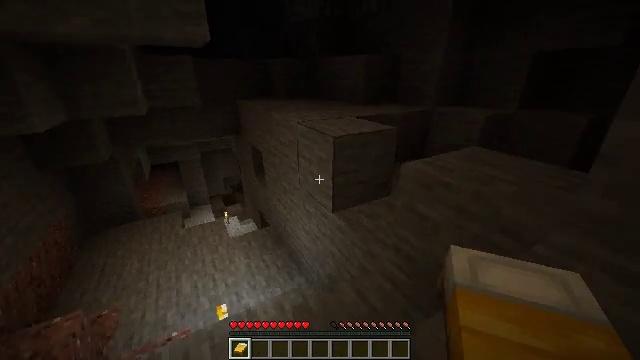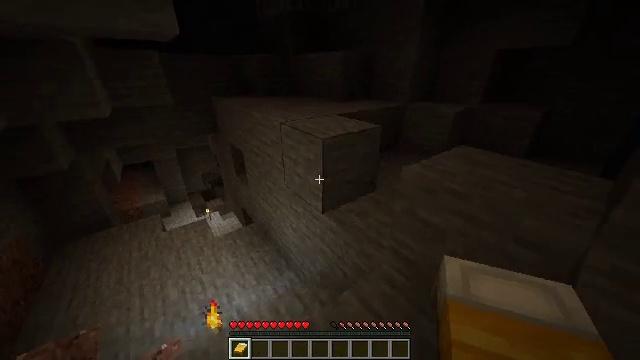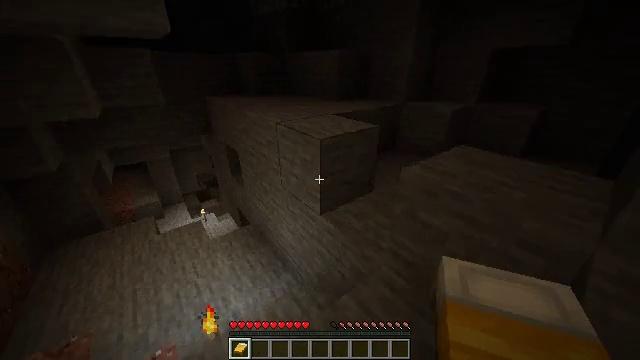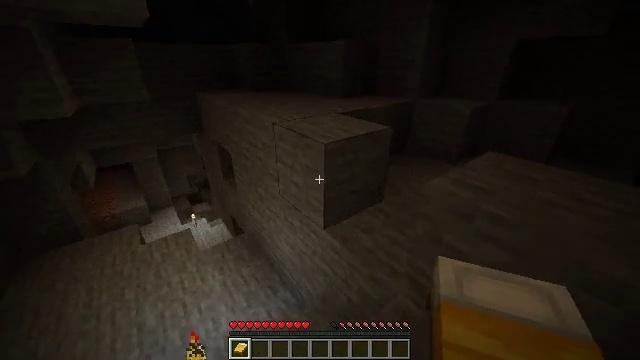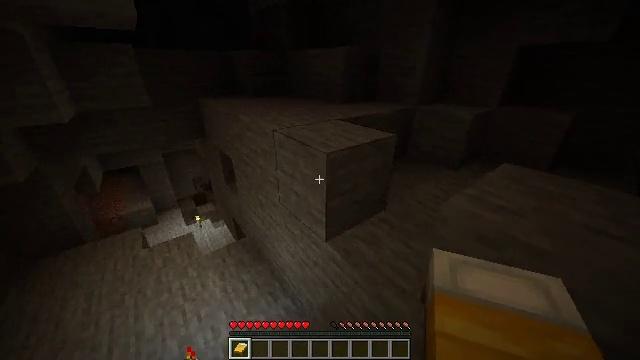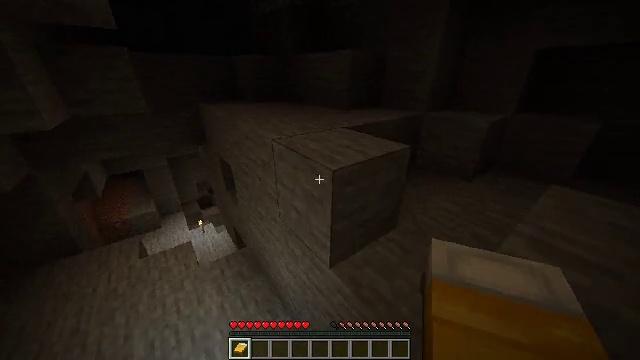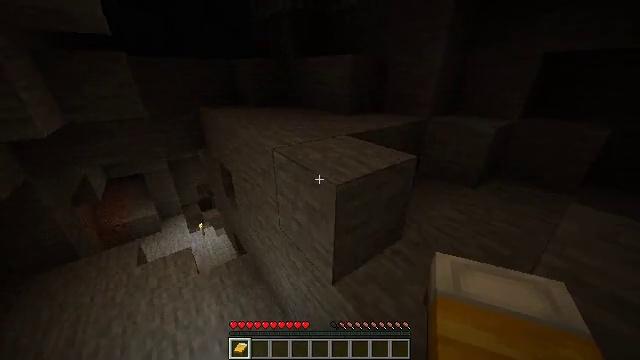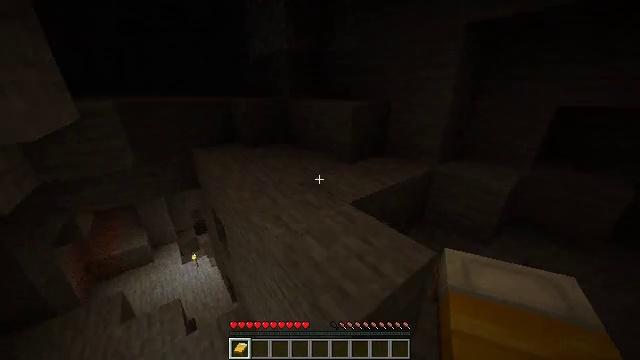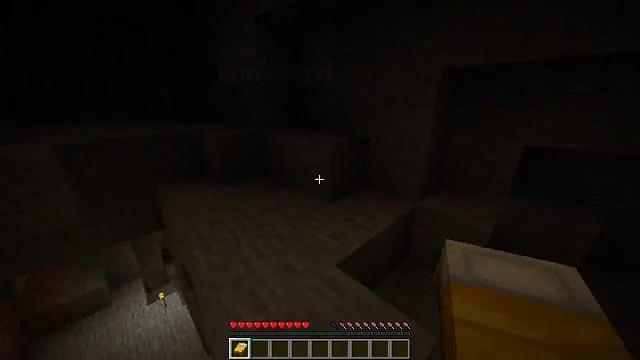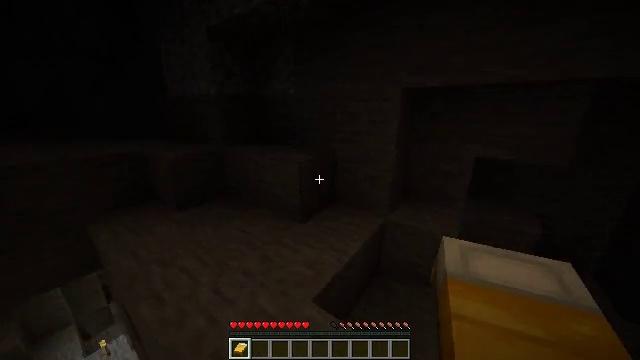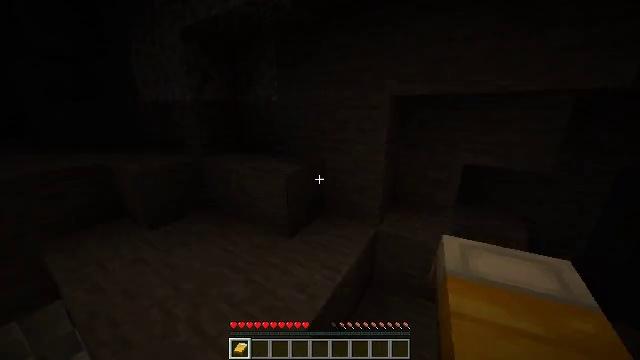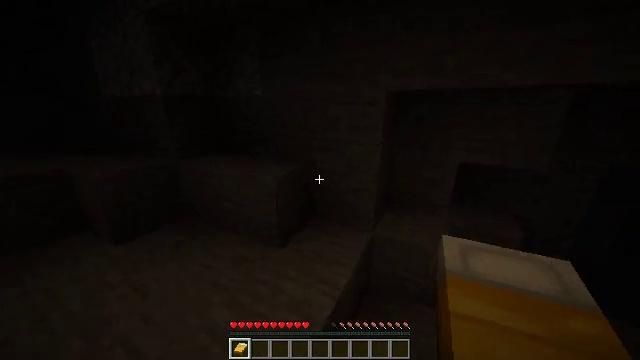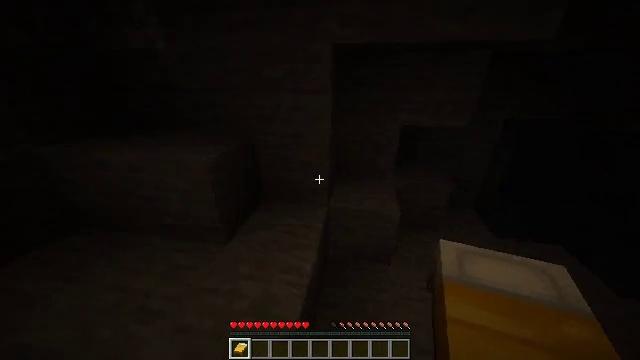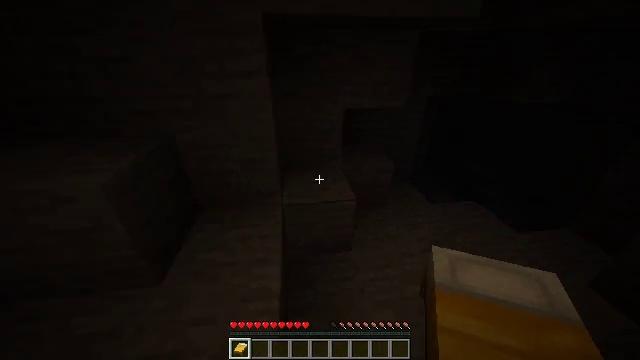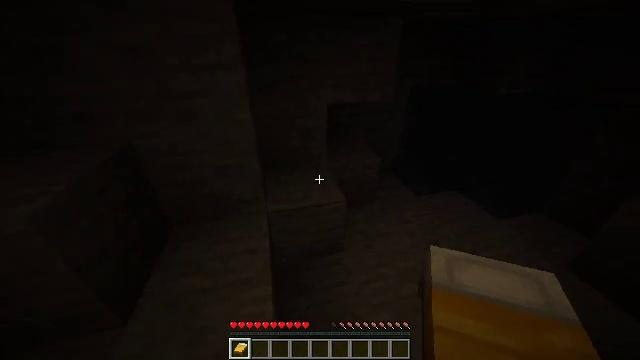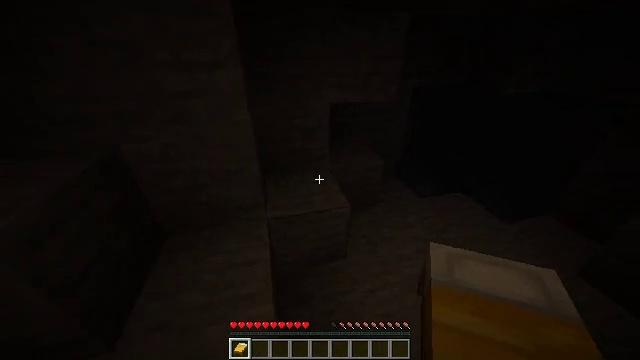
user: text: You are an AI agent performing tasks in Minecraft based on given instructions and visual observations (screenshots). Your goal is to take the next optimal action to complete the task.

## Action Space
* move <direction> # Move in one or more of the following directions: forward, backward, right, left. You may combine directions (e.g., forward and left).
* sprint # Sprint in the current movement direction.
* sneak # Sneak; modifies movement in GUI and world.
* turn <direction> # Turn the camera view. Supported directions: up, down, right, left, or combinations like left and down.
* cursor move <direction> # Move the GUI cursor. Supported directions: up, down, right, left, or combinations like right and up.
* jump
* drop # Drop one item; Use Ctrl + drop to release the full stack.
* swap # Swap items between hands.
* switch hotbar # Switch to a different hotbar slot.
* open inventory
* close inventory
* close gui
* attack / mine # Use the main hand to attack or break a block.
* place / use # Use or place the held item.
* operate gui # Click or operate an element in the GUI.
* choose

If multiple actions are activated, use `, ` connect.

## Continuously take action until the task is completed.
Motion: motion action
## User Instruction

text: Hunt a slime.
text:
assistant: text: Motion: move forward, sprint, turn right and down
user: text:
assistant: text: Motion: move forward, sprint, turn right
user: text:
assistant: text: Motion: move forward, sprint
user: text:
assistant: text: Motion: move forward, sprint
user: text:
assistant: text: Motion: move forward, sprint
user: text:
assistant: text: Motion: move forward, sprint, jump
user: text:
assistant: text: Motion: move forward, sprint, turn up, jump
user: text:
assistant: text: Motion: move forward, sprint, turn right and up, jump
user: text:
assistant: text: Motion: move forward, sprint, turn right and up, jump
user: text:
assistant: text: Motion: move forward, sprint, turn right, jump
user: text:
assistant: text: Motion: move forward, sprint, turn right, jump
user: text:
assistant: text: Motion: move forward, sprint, turn right and down
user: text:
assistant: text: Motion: move forward, sprint, turn right and down
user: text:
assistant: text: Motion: move forward, sprint, turn right and down
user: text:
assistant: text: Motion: move forward, sprint
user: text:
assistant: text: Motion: move forward, turn right and down
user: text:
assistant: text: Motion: turn down
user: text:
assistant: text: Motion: turn right and down
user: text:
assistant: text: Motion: turn right and down
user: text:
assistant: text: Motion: turn right
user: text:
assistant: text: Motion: turn left
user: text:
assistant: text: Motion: turn left and up
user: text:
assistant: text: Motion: turn left and up
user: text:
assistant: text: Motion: turn left
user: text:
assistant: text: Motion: move forward, sprint, turn left and down
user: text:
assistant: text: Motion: move forward, sprint, turn left and down
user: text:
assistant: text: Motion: move forward, sprint, turn down
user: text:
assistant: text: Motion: move forward, sprint, turn right
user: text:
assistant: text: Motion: move forward, sprint
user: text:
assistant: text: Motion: move forward, sprint